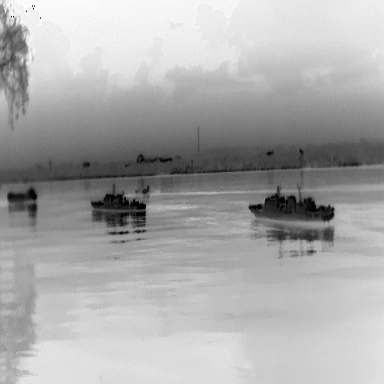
There are three objects shown in the infrared image, including two warships, and a liner.